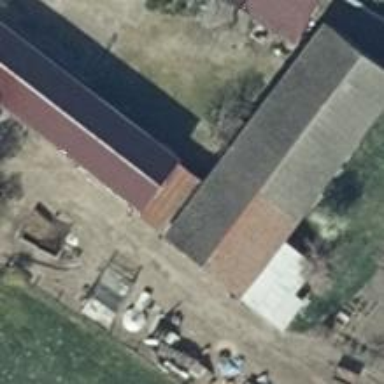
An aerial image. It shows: Building with gabled grey roof. The roof orientation is along the building.